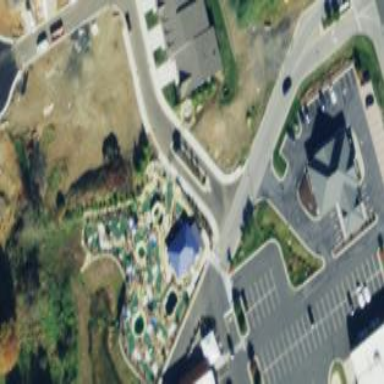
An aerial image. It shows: Miniature golf course.